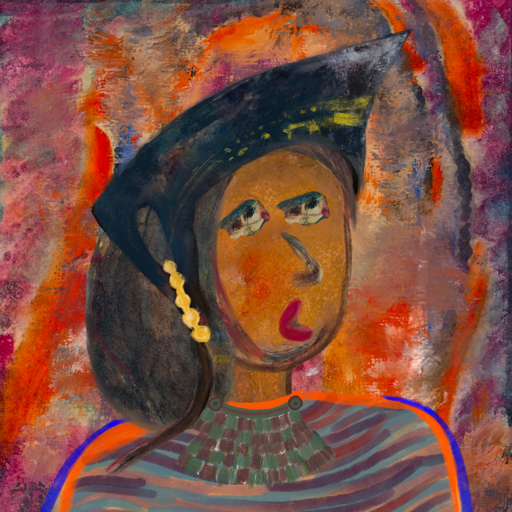
Background: Experience, Head And Neck Side: Pipe, Face Side: Pipe, Bust: Experience, Hair Side: Gypsy_Mother, Head Accessory: Irani, Second Necklace: After_Raid, Necklace: Blank, Baby: Blank